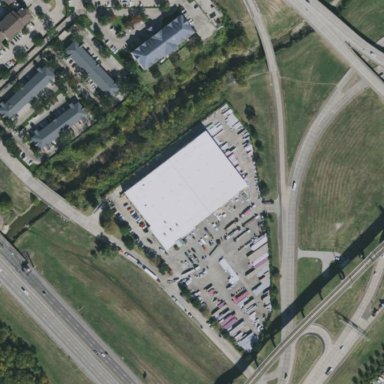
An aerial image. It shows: Warehouse.